Question: Im developping an Android Apps that uses google maps, and im facing some problems:
1- I want to avoid the zoom level 1 when using pinch zoom because i get something ugly it looks like this:

I can control the minimum zoom in using zoom controls by using this snippet:
'''
zoomControls.setOnZoomOutClickListener(new View.OnClickListener() {
@Override
public void onClick(View v) {
if (myMapView.getZoomLevel() == 3){
Toast t = Toast.makeText(getApplicationContext(), "N other zoom levels", Toast.LENGTH_SHORT).show();
}else{
mapController.zoomOut();
}
}
'''
2- I want to control the maximum zoom level because im getting black zones on my screen
How can i solve these two problems, Any idea about this
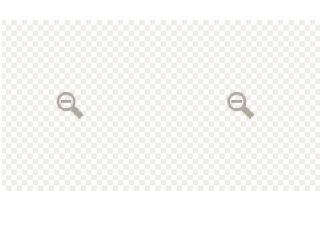
Answer: Anyways, you just need to override your draw method like this:
'''
@Override
public void draw(Canvas canvas, MapView mapView, boolean shadow) {
super.draw(canvas, mapView, shadow);
if (mapView.getZoomLevel() < 1)
mapView.getController().setZoom(2);
}
'''
Also check the max level make the need full changes.